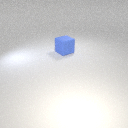
large blue rubber cube